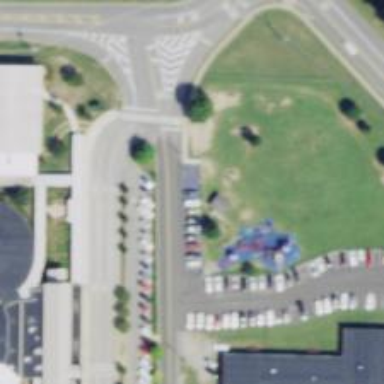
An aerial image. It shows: Parking space.